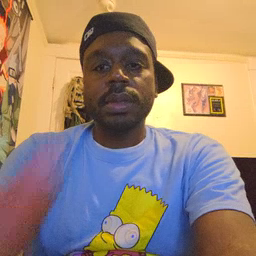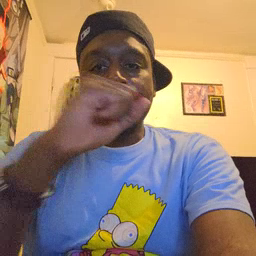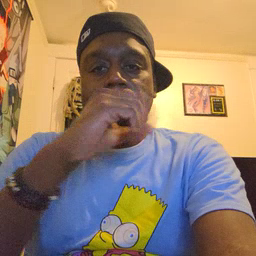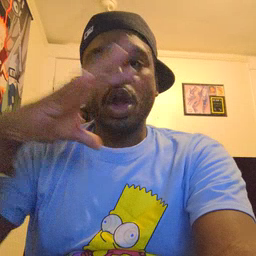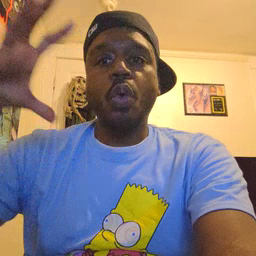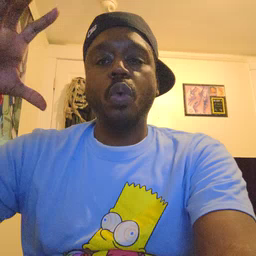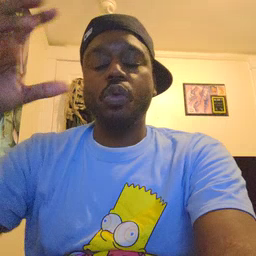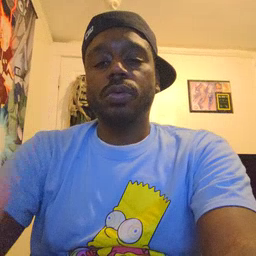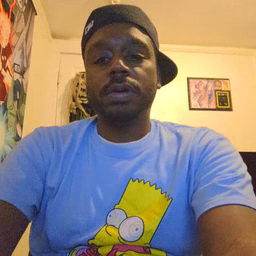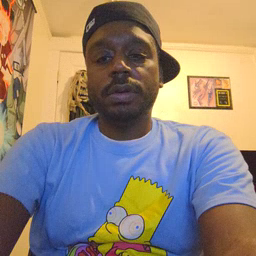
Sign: balloon